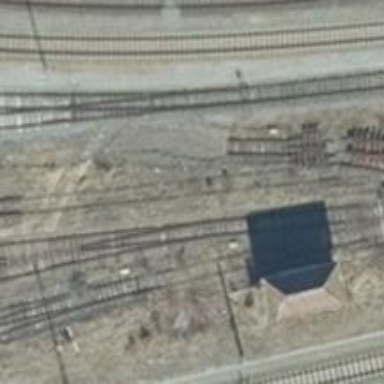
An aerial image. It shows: Railway switch.